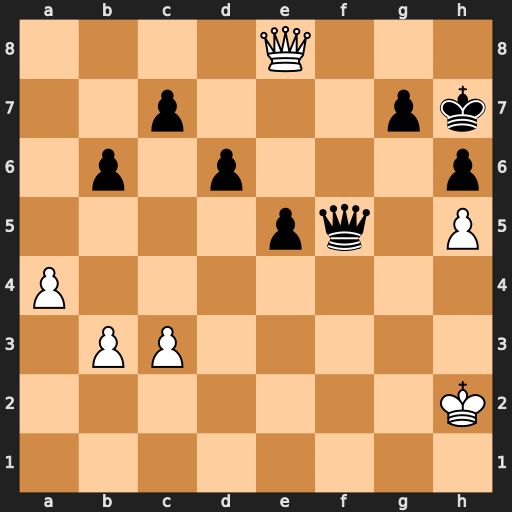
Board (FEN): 4Q3/2p3pk/1p1p3p/4pq1P/P7/1PP5/7K/8
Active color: w
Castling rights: -
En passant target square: -
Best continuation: Qg6+ Qxg6 hxg6+ Kxg6 b4 Kf5 a5 bxa5 bxa5